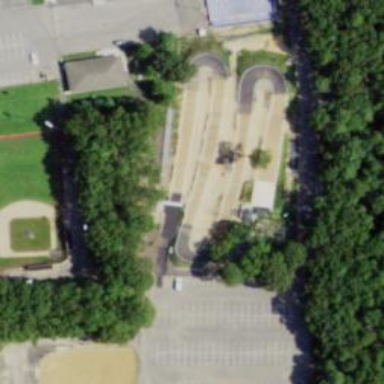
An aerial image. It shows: Dirt cycling track within leisure land area.